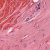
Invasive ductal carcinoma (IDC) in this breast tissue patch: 1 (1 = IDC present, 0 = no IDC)